Aerial crown-view tile of a tropical tree (Barro Colorado Island, Panama), acquired 20241216:
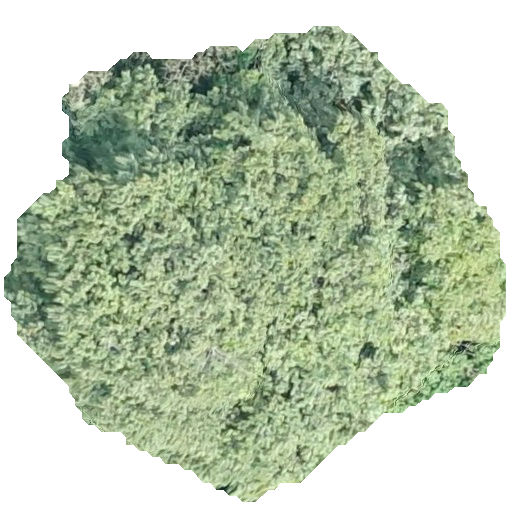
Species: Luehea seemannii
GBIF accepted scientific name: Luehea seemannii
Crown area: 240.819 m²